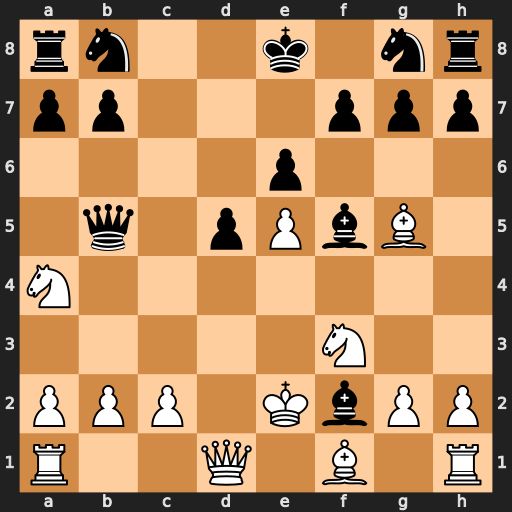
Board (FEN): rn2k1nr/pp3ppp/4p3/1q1pPbB1/N7/5N2/PPP1KbPP/R2Q1B1R
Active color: w
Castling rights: kq
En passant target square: -
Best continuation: c4 Qxc4+ Kxf2